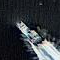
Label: civil